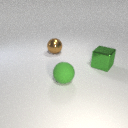
large green rubber sphere to the right of large brown metal sphere